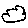
Label: cloud